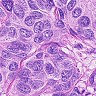
Metastatic tissue present: yes